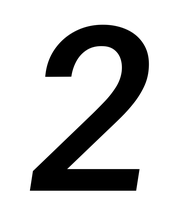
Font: Roboto-Italic_Medium_Italic